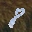
Label: 8